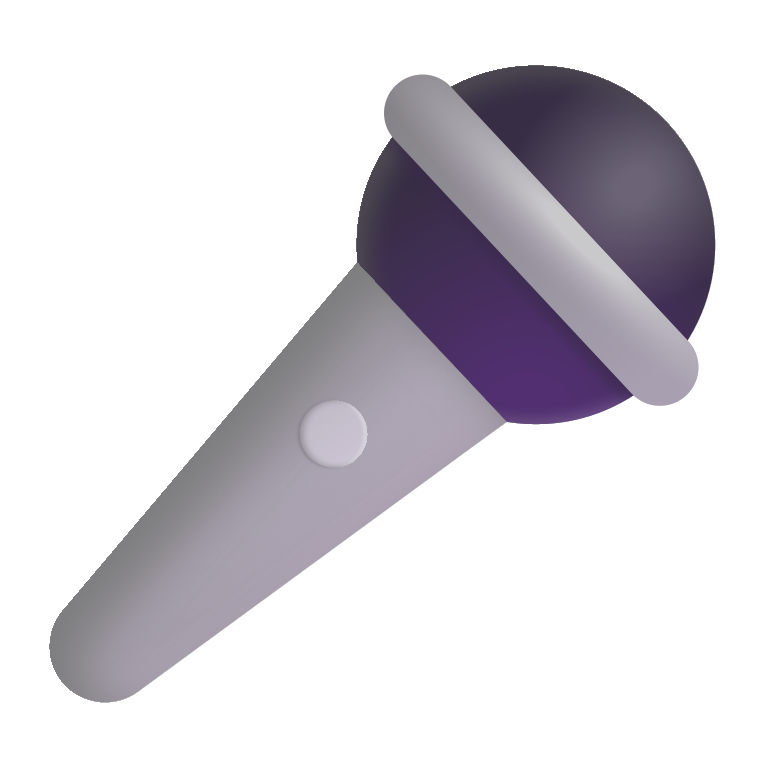
microphone color